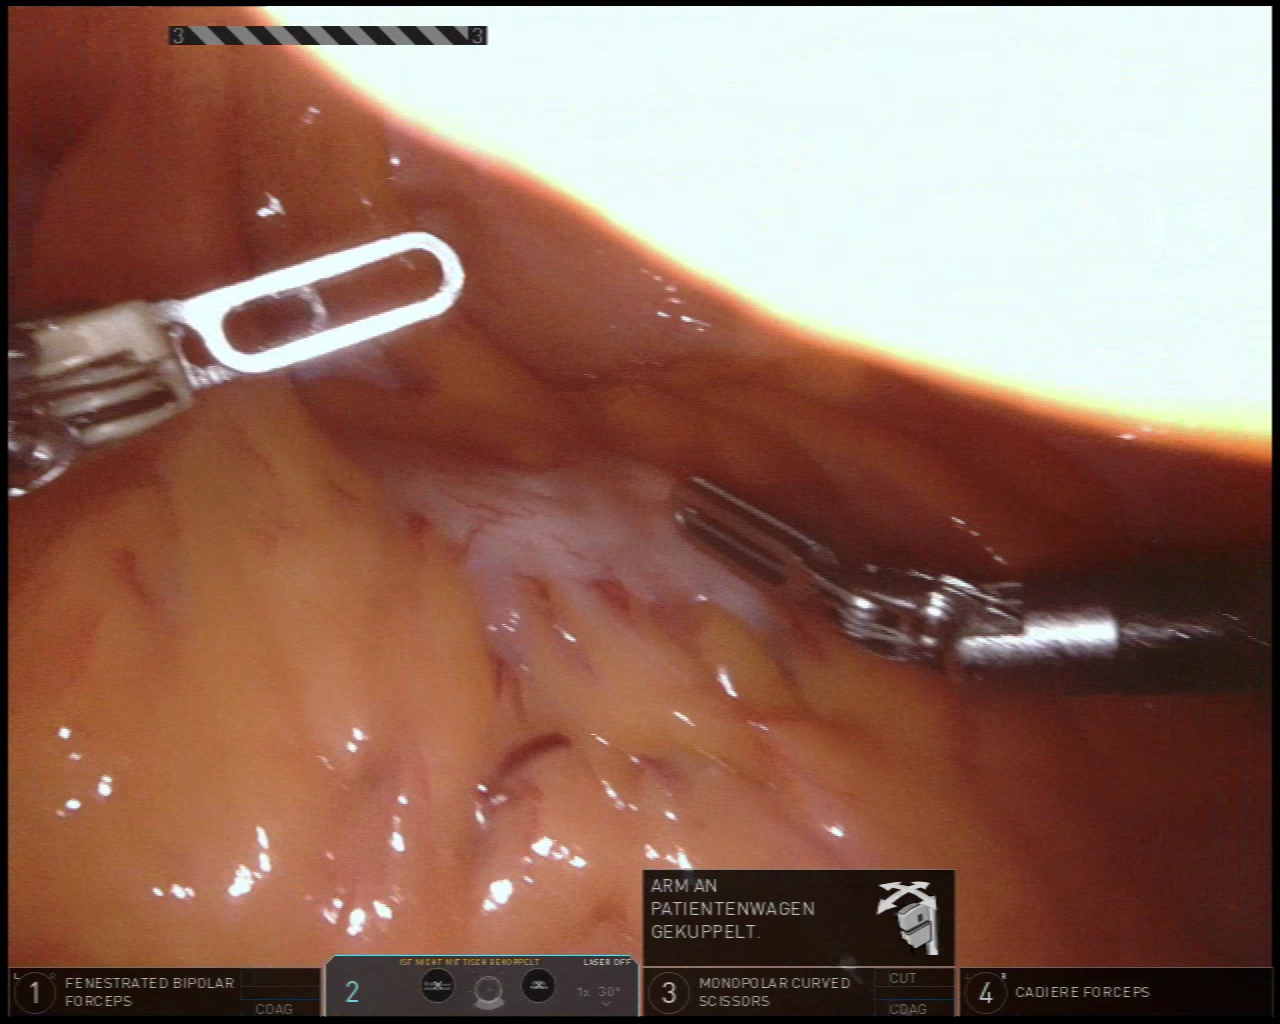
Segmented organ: colon
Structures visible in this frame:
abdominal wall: yes
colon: yes
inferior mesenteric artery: no
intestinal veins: no
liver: no
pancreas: no
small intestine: no
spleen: no
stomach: no
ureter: no
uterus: no
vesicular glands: no